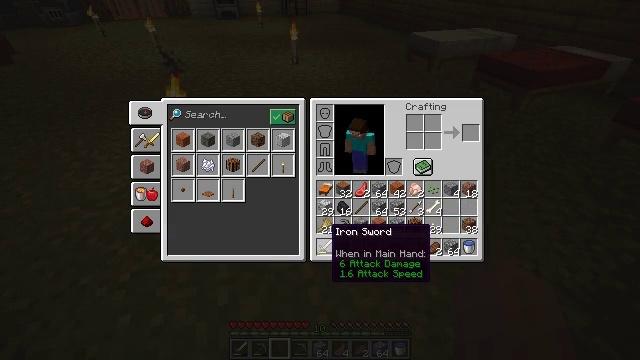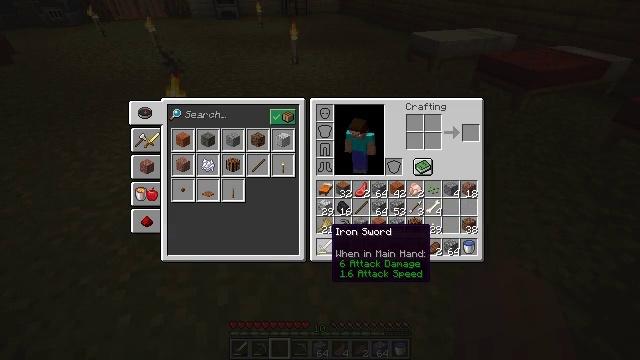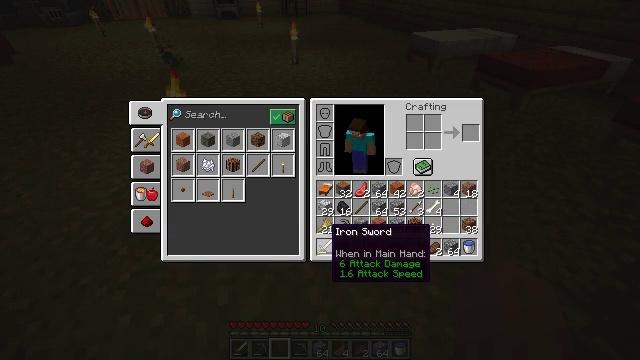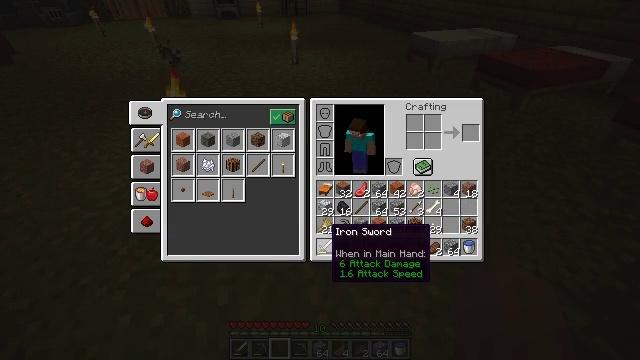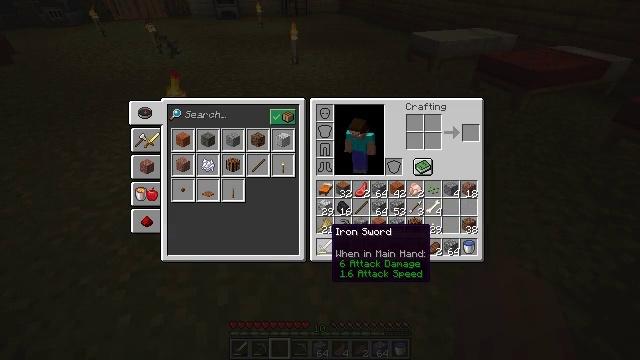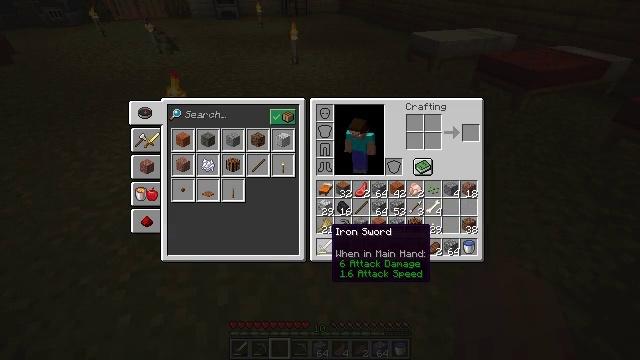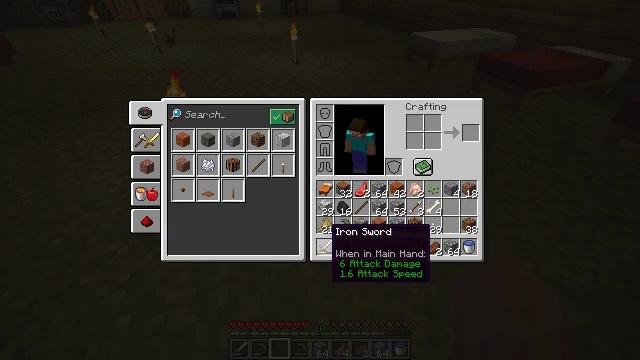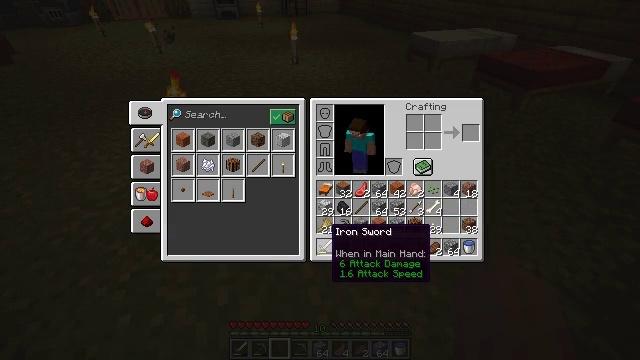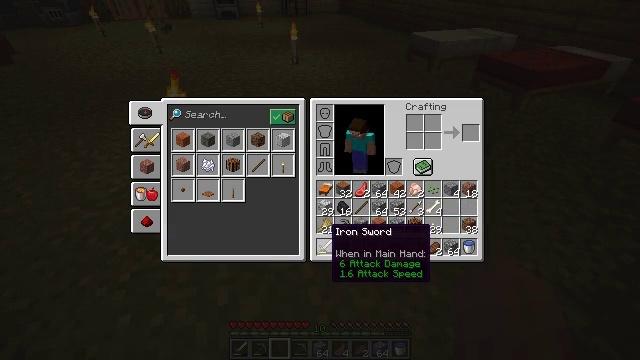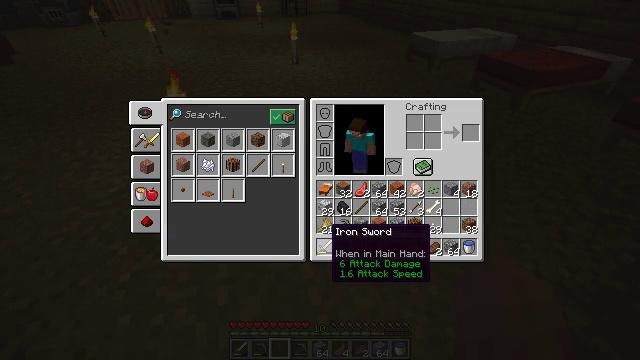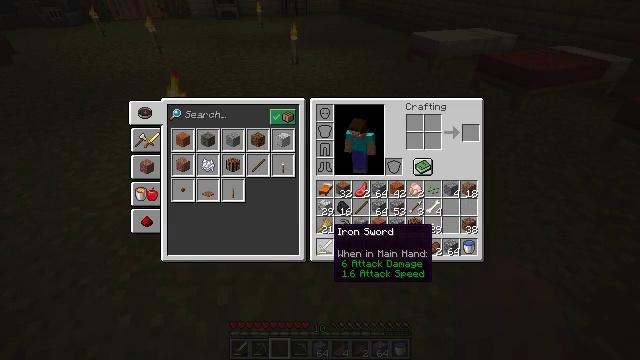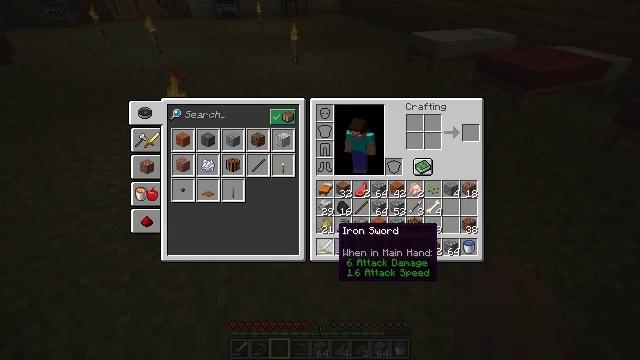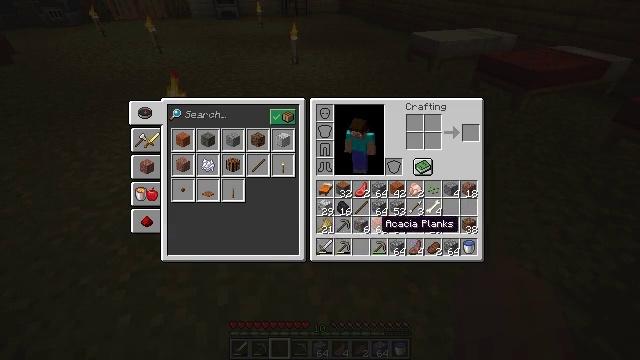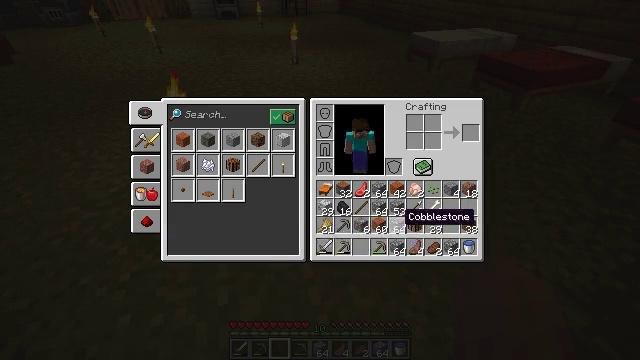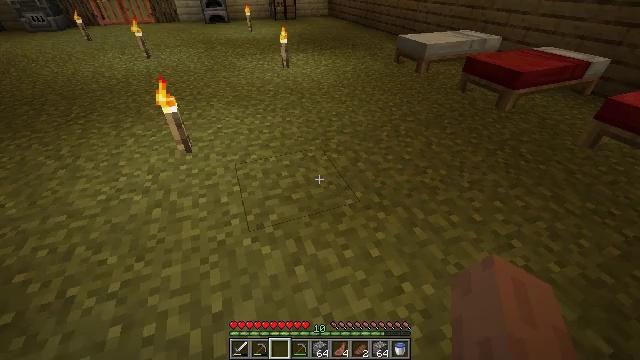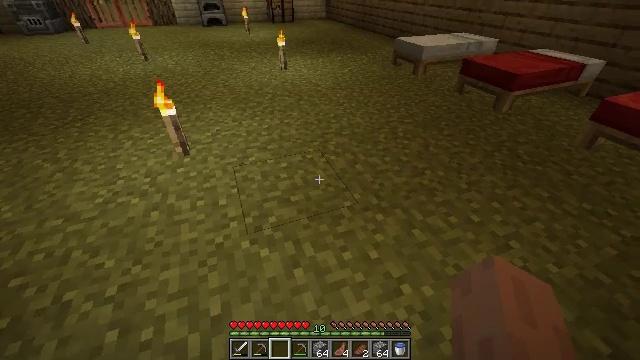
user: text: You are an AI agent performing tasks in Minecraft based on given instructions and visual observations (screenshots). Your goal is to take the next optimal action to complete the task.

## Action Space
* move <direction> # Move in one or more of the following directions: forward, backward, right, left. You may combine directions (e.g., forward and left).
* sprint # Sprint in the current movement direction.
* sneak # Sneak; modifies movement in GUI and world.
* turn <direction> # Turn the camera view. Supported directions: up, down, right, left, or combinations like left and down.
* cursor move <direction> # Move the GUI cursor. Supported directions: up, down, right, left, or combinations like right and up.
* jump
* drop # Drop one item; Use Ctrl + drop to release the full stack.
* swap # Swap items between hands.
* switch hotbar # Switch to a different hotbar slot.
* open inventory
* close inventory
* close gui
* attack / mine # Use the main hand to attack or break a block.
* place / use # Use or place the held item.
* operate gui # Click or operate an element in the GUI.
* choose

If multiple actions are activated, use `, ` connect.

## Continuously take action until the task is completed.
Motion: motion action
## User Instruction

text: Create an acacia button from acacia planks.
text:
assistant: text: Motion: no_op
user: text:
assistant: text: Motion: no_op
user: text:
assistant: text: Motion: no_op
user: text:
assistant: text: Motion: no_op
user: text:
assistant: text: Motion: no_op
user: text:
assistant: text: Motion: no_op
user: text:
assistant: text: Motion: no_op
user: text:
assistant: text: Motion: no_op
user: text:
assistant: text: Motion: no_op
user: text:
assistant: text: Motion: no_op
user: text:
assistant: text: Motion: no_op
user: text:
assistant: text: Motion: cursor move right and up
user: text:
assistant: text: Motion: cursor move right and up
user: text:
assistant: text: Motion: cursor move right
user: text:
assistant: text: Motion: close gui
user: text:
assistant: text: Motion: turn right, open inventory
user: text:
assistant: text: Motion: open inventory
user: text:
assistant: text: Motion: turn right and up
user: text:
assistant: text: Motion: turn right and up
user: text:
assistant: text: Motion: turn right and up
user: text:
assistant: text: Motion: turn right and up
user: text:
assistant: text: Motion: move forward, turn right and up
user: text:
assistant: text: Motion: move forward, turn right
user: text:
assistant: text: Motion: move forward
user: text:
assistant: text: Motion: move forward
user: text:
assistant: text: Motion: move forward
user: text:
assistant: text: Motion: move forward
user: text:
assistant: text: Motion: move forward
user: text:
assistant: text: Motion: move forward
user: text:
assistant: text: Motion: move forward